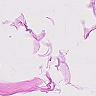
Metastatic tissue present: no